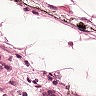
Metastatic tissue present: yes